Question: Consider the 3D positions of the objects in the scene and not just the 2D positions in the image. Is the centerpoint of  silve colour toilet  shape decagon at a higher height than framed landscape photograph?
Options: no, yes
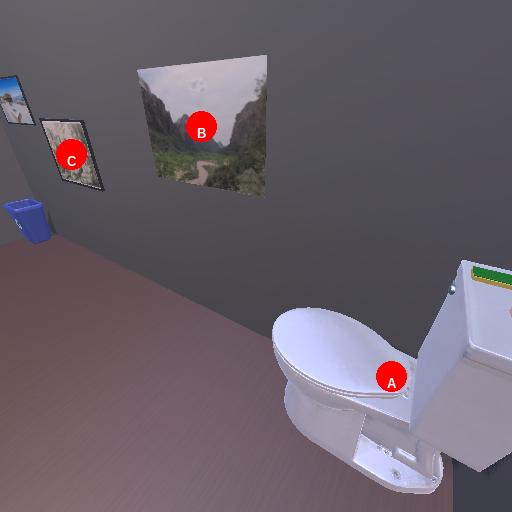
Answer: no